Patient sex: F
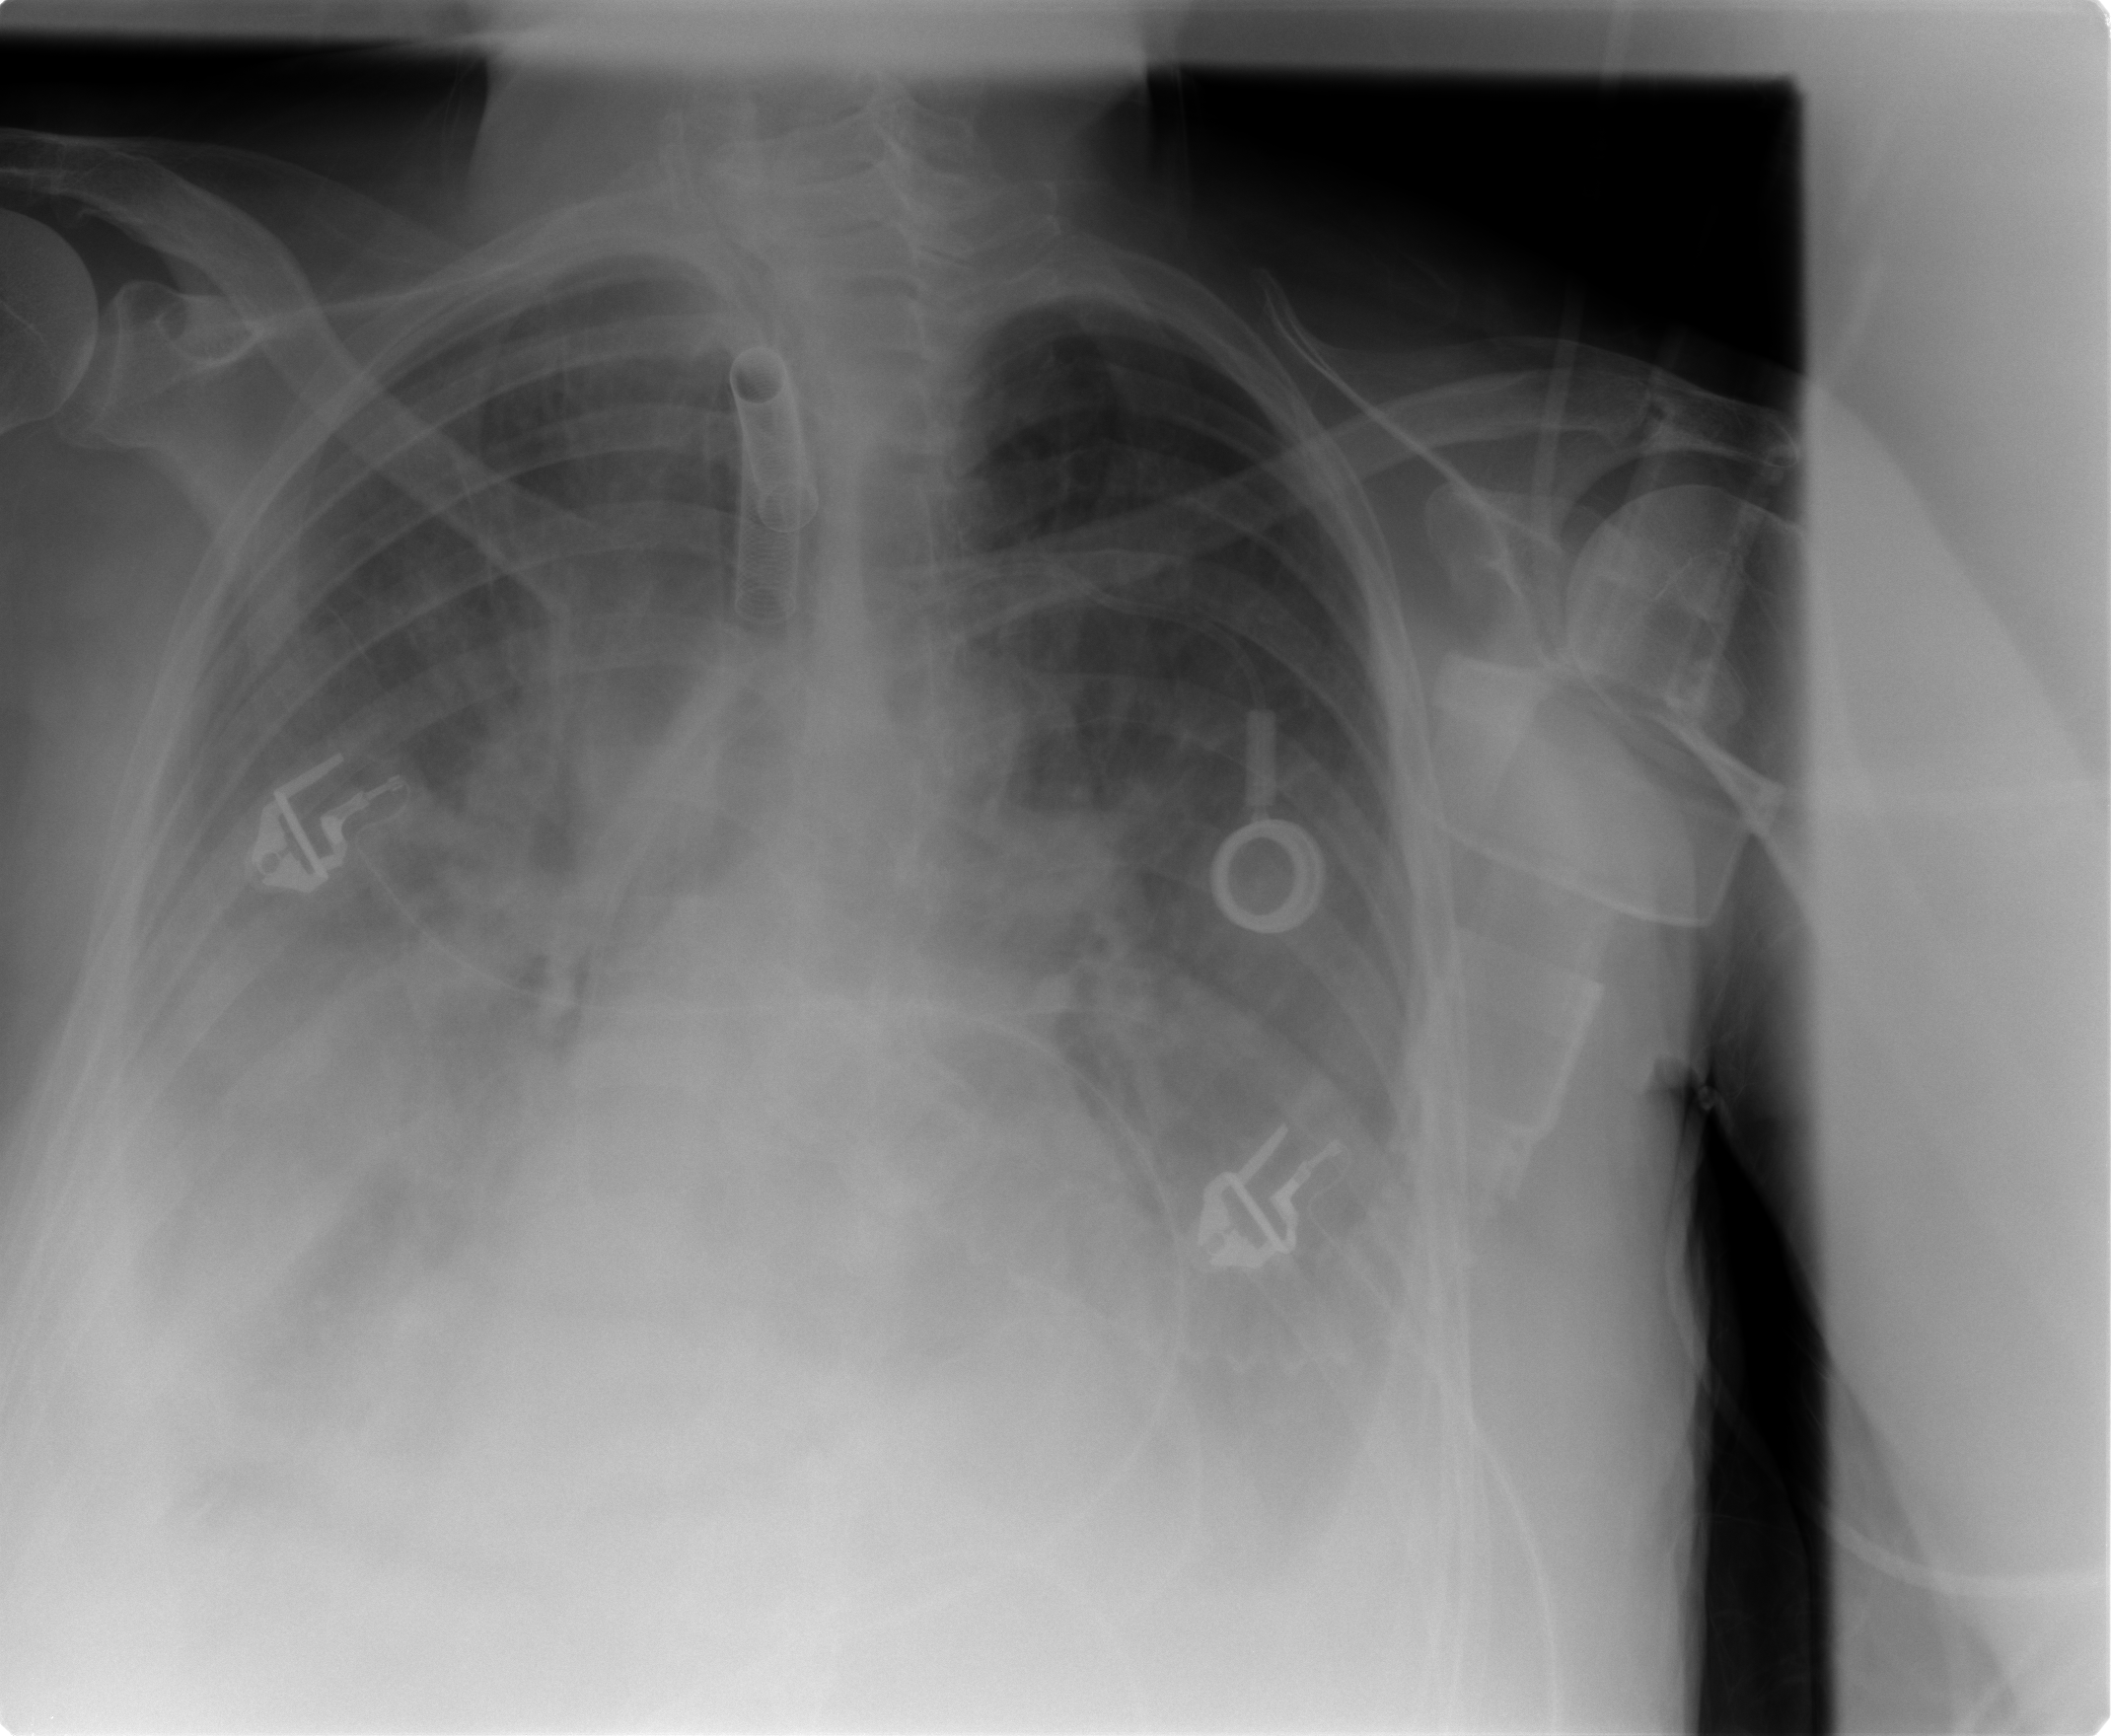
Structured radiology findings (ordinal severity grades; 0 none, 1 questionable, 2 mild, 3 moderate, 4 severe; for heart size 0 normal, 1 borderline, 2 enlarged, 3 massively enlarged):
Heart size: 2
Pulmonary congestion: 3
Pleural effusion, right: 3
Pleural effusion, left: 3
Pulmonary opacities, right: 2
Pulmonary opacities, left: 2
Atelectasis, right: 3
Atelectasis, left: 2